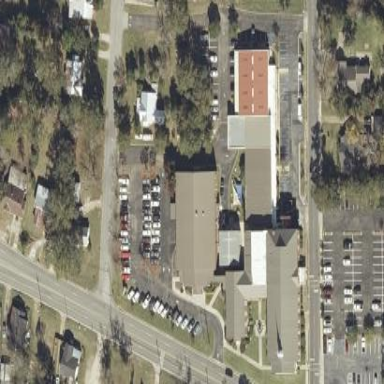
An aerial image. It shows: Building that serves as place of worship.